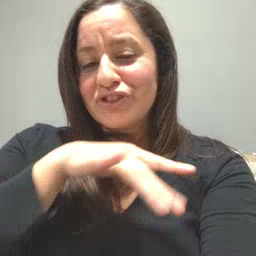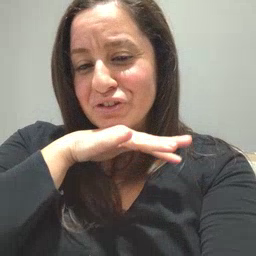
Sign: dirty